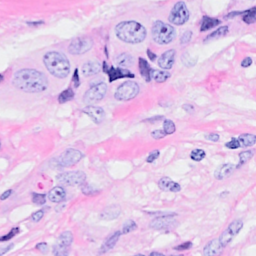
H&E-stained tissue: Breast